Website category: game
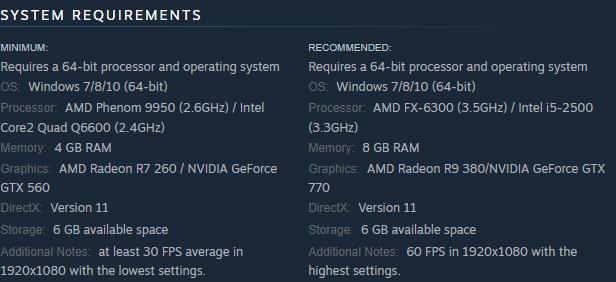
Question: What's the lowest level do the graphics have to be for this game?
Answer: AMD Radeon R7 260 / NVIDIA GeForce GTX 560

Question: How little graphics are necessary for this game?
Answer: AMD Radeon R7 260 / NVIDIA GeForce GTX 560

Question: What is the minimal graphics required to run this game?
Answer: AMD Radeon R7 260 / NVIDIA GeForce GTX 560

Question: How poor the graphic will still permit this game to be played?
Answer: AMD Radeon R7 260 / NVIDIA GeForce GTX 560

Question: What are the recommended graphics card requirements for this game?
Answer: AMD Radeon R9 380/NVIDIA GeForce GTX 770

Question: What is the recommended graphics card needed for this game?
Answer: AMD Radeon R9 380/NVIDIA GeForce GTX 770

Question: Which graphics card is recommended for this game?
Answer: AMD Radeon R9 380/NVIDIA GeForce GTX 770

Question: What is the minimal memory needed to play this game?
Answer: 4 GB RAM

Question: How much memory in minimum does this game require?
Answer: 4 GB RAM

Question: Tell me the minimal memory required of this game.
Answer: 4 GB RAM

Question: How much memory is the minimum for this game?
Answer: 4 GB RAM

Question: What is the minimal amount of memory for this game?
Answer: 4 GB RAM

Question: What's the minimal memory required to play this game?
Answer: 4 GB RAM

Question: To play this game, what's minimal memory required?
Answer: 4 GB RAM

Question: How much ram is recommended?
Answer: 8 GB RAM

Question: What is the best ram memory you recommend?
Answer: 8 GB RAM

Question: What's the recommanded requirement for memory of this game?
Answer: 8 GB RAM

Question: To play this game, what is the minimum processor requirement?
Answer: AMD Phenom 9950 (2.6GHz) / Intel Core2 Quad Q6600 (2.4GHz)

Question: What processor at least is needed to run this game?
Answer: AMD Phenom 9950 (2.6GHz) / Intel Core2 Quad Q6600 (2.4GHz)

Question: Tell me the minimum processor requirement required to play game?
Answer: AMD Phenom 9950 (2.6GHz) / Intel Core2 Quad Q6600 (2.4GHz)

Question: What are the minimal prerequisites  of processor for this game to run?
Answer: AMD Phenom 9950 (2.6GHz) / Intel Core2 Quad Q6600 (2.4GHz)

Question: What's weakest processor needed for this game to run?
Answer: AMD Phenom 9950 (2.6GHz) / Intel Core2 Quad Q6600 (2.4GHz)

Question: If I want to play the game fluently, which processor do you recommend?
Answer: AMD FX-6300 (3.5GHz) / Intel i5-2500 (3.3GHz)

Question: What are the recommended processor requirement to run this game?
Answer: AMD FX-6300 (3.5GHz) / Intel i5-2500 (3.3GHz)

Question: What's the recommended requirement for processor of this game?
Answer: AMD FX-6300 (3.5GHz) / Intel i5-2500 (3.3GHz)

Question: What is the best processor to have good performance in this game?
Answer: AMD FX-6300 (3.5GHz) / Intel i5-2500 (3.3GHz)

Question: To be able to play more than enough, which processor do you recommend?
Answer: AMD FX-6300 (3.5GHz) / Intel i5-2500 (3.3GHz)